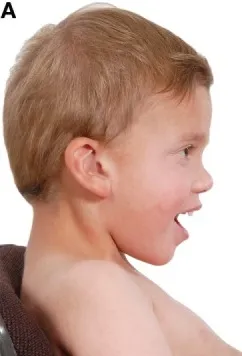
Three photographs of our patient taken at the age of 4 years. Photograph (A) shows a low posterior hairline with low-set posteriorly rotated ears, microcephaly, and mild frontal bossing.
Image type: medical_photograph (oral_photograph)